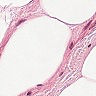
Metastatic tissue present: no